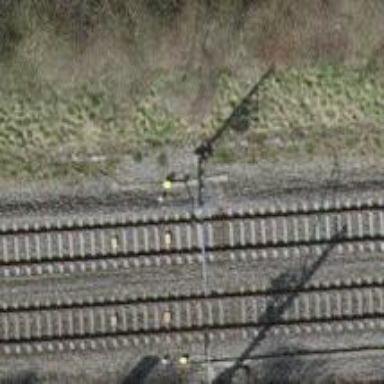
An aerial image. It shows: Railway signal.